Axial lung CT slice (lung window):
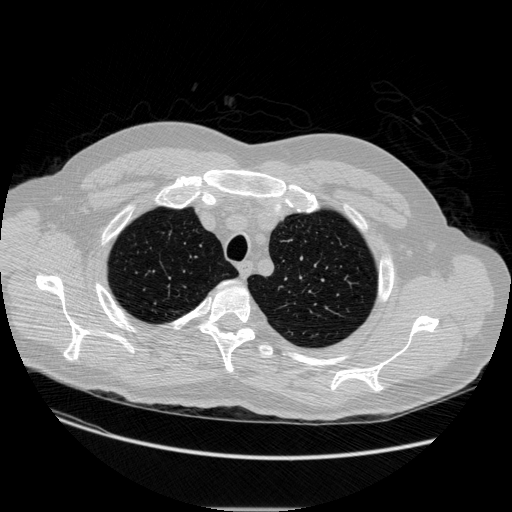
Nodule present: no